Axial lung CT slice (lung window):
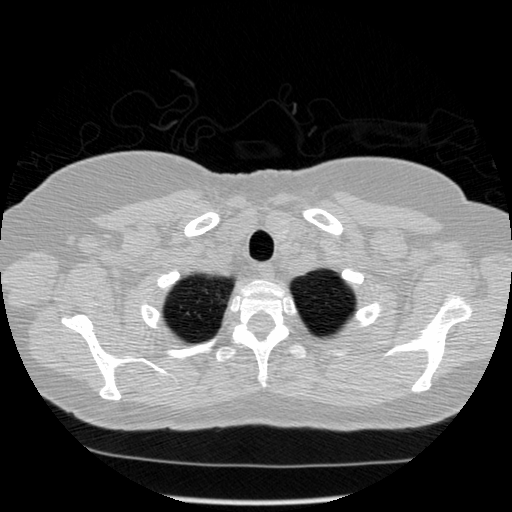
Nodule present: no